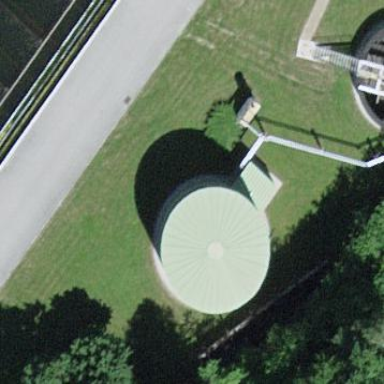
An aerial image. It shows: Silo.